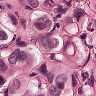
Metastatic tissue present: yes